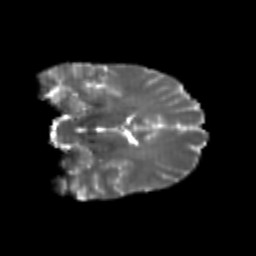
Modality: T2w
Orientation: coronal
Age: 20
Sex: female
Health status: healthy
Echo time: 0.074 s